Question: I have 3 tables,among them there are 3 same column names to 3 tables
but the 3rd table has 3rd column is different to first second table columns..
My need will clarify given image and query...
'''
//this the query I'm using but not I wanted
select l.admission_number,l.student_class ,l.student_name ,l.telugu from lkg_to_seventh_marks as l
union all
select e.admission_number ,e.student_class ,e.student_name ,e.telugu from eighth_to_ninth_marks as e
union all
select t.admission_number ,t.student_class ,t.student_name,t.telugu_1 from tenthclass_marks as t
'''
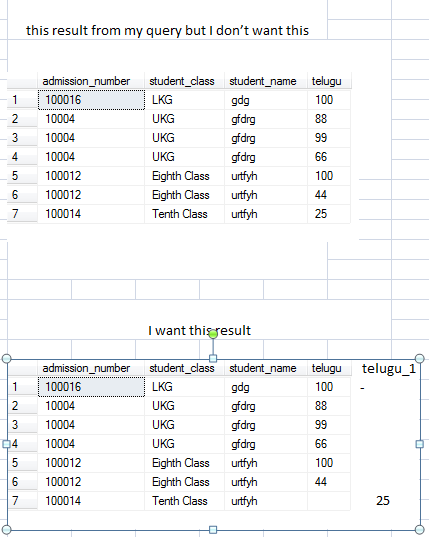
Answer: Try like this
'''
select l.admission_number,l.student_class ,l.student_name,l.telugu,NULL as telugu_1
from lkg_to_seventh_marks as l
union all
select e.admission_number ,e.student_class ,e.student_name ,e.telugu ,NULL as telungu_1
from eighth_to_ninth_marks as e
union all
select t.admission_number ,t.student_class ,t.student_name,NULL as telugu, t.telugu_1
from tenthclass_marks as t
'''
I Think do you want this query
'''
select l.admission_number,l.student_class ,l.student_name,cast(l.telugu as char(50))
,'NULL' as telugu_1 from lkg_to_seventh_marks as l
union all
select e.admission_number ,e.student_class ,e.student_name ,cast(e.telugu as char(50))
,'NULL'as telungu_1
from eighth_to_ninth_marks as e
union all
select t.admission_number ,t.student_class ,t.student_name,'NULL'as telugu,
cast(t.telugu_1 as char(50)) as telungu_1
rom tenthclass_marks as t
'''